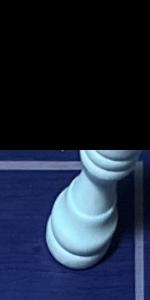
Label: Rook_White